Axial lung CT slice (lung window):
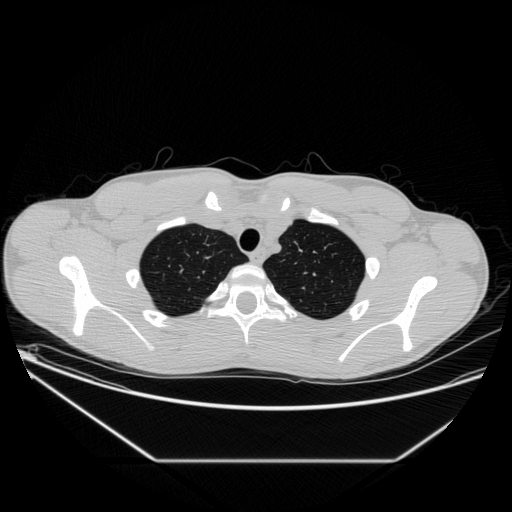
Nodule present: no